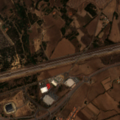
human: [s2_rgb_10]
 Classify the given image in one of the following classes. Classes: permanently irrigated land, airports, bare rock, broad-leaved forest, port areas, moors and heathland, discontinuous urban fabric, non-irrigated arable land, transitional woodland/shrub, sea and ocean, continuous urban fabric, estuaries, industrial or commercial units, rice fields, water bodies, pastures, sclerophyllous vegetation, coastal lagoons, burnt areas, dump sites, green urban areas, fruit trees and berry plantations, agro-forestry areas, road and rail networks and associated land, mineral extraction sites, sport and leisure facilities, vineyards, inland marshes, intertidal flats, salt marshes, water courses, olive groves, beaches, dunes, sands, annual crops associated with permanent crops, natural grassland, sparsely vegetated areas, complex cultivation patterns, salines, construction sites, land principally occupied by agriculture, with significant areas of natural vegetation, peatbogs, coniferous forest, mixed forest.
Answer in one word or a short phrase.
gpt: discontinuous urban fabric, non-irrigated arable land, complex cultivation patterns, broad-leaved forest, moors and heathland, beaches, dunes, sands